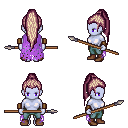
a pixel art fantasy rpg character, female body template, dark elf, purple skin, maroon tattered cape, teal pants, white blonde extra-long topknot hairstyle, leather bracers, brown shoes, spear, four views (front, back, left, right), 2x2 character sprite sheet, small pixel art, hard edges, no anti-aliasing